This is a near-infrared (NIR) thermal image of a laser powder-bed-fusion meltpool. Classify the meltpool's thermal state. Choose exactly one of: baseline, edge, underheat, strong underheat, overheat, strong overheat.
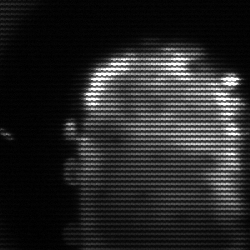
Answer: baseline